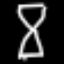
Label: hourglass